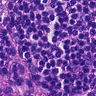
Metastatic tissue present: no